Question: This is an 15-digit puzzle. Find the minimum number of steps to restore it.
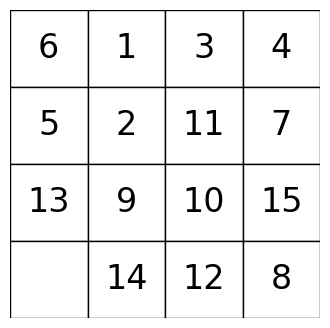
Answer: 17